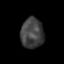
Tissue: prostate
Cell type: T cells
Senescence score: 0.2697
Nuclear area (px): 682
Mean DAPI intensity: 64.985